Question: I'm using the following SQL (with a union to two similar queries):
'''
SELECT
distinct a.source,
a.p_id,
a.name,
b.prod_count,
b.prod_amt,
'Def' as prod_type
FROM
dwh.attribution_product_count a
LEFT OUTER JOIN
(
SELECT
distinct source,
p_id,
name,
sum(acct_count) as prod_count,
sum(acct_amt) as prod_amt
FROM
dwh.prod_count
WHERE
month = 3 AND
default_banner_flag = 0 AND
loan_flag = 3
GROUP BY
source,
name,
p_id ) as b
ON
a.p_id = b.p_id
UNION
SELECT
distinct a.source,
a.p_id,
a.name,
b.prod_count,
b.prod_amt,
'Other' as prod_type
FROM
dwh.attribution_product_count a
LEFT OUTER JOIN
(
SELECT
distinct source,
p_id,
name,
sum(acct_count) as prod_count,
sum(acct_amt) as prod_amt
FROM
dwh.prod_count
WHERE
month = 3 AND
default_banner_flag = 1 AND
loan_flag = 3
GROUP BY
source,
name,
p_id
ORDER BY
name ) as b
ON
a.p_id = b.p_id
'''
The output I'm getting looks like this:

Essentially since FakeName #2 has one row showing actual numbers (not null), I ONLY want FakeName #2 to show up. This means I also want the null row for FakeName #2. But, since FakeName #1 and #3 have 2 null rows, I don't need them to show. What type of SQL command (or edit to my query) can accomplish this?
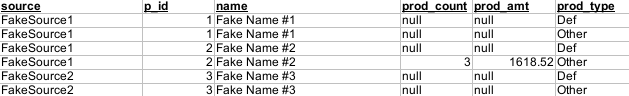
Answer: Firstly, if I read your query correctly, you can eliminate the need for a 'UNION' by using 'CASE' and 'IN'. You also have a couple of bogus 'DISTINCT's in there (since you're using 'GROUP BY' anyway). That gives:
'''
SELECT DISTINCT
a.source,
a.p_id,
a.name,
b.prod_count,
b.prod_amt,
Case When default_banner_flag = 0 Then 'Def' Else 'Other' End as prod_type
FROM
dwh.attribution_product_count a
LEFT OUTER JOIN
(
SELECT
source,
p_id,
name,
default_banner_flag,
sum(acct_count) as prod_count,
sum(acct_amt) as prod_amt
FROM
dwh.prod_count
WHERE
month = 3 AND
default_banner_flag in (0, 1) AND
loan_flag = 3
GROUP BY
source,
name,
p_id,
default_banner_flag
) as b
ON
a.p_id = b.p_id
'''
However, what you actually want is information about those 'p_id's which have at least one row in 'dwh.prod_count', so I think you can change your whole query around to use that as the sub-select:
'''
SELECT
a.source,
a.p_id,
a.name,
sum(acct_count) as prod_count,
sum(acct_amt) as prod_amt,
Case When default_banner_flag = 0 Then 'Def' Else 'Other' End as prod_type
FROM
dwh.attribution_product_count a
LEFT OUTER JOIN
dwh.prod_count b
On a.p_id = b.p_id
INNER JOIN
(
SELECT DISTINCT
p_id
FROM
dwh.prod_count
WHERE
month = 3 AND
default_banner_flag in (0, 1) AND
loan_flag = 3
) as c
ON a.p_id = c.p_id
WHERE
month = 3 AND
default_banner_flag in (0, 1) AND
loan_flag = 3
'''
(You could also rewrite this as a 'WHERE p_id IN ( sub-select )' or with a little fiddling 'WHERE EXISTS ( ... )', but this seemed the easiest version to demonstrate.)
Note that I haven't actually tested any of these queries, but I think they're logically sound.